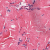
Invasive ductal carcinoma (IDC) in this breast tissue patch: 0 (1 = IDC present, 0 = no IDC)